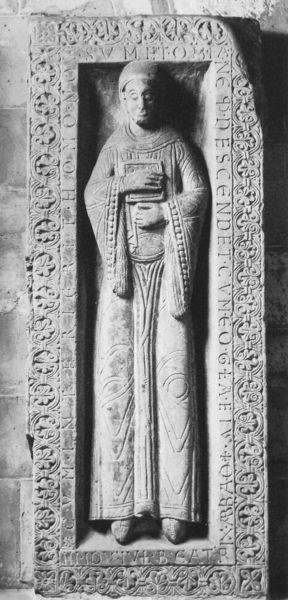
Titel: Grabplatte der Äbtissin Beatrix
Standort: Quedlinburg, Stiftskirche (EU - D - Sachsen-Anhalt)
Schlagwörter: blätter, hand, mann, schatten, finger, frau, kleid, licht, marmor, mund, nase, ornament, bart, wand, arme, augen, bibel, gesicht, rahmen, stein, hände, gewand, kutte, person, skulptur, statue, beine, relief, schrift, liegen, mauer, inschrift, liegend, name, fugen, nische, buch, schnitzerei, sarg, grab, mönch, romanisch, latein, rme, gewandt, meißel, flügelärmel, meißelei